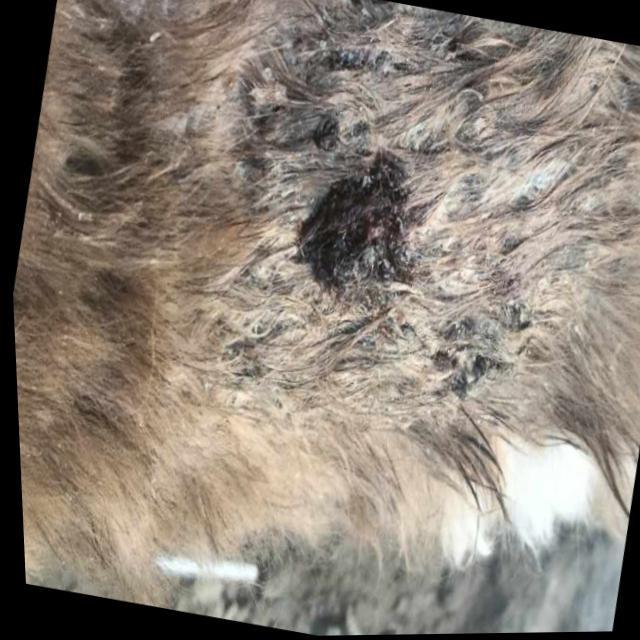
Canine demodicosis (Demodex mange) — caused by Demodex canis mites. Presents with alopecia, follicular papules, pustules, and comedones. Often localized on face and forelimbs.